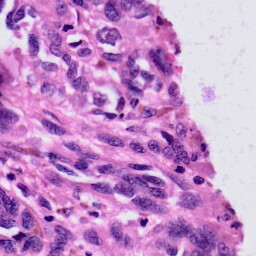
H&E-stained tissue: Skin